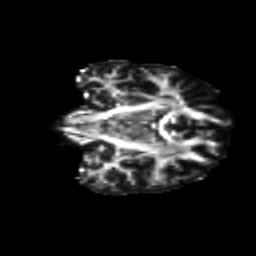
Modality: FA
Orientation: coronal
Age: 29
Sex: female
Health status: healthy
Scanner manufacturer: siemens
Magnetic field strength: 3 T
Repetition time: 8.6 s
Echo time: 0.095 s